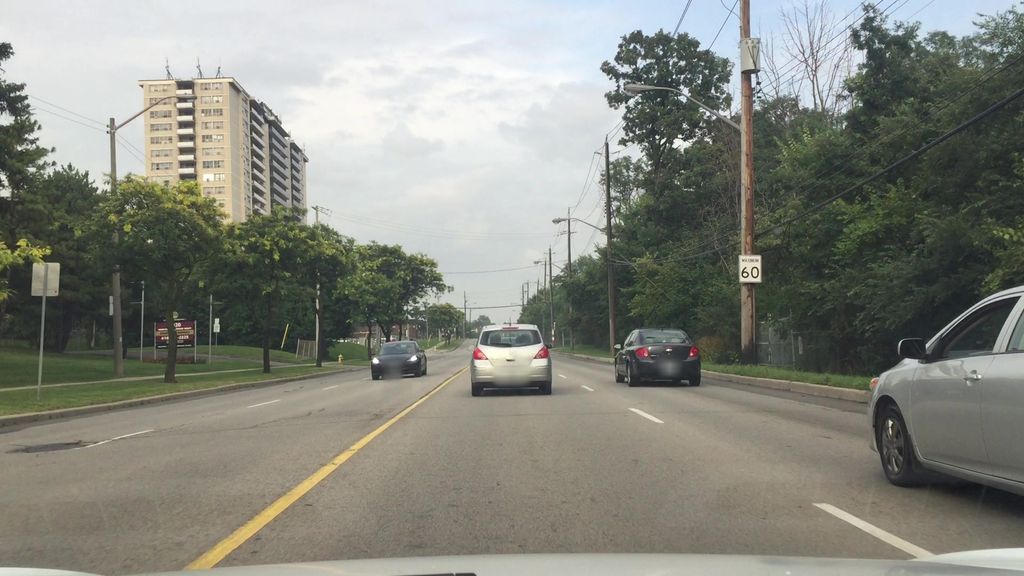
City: toronto